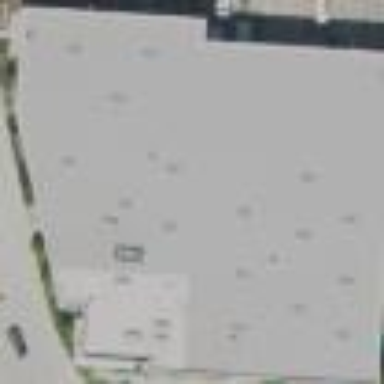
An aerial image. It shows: Industrial building.